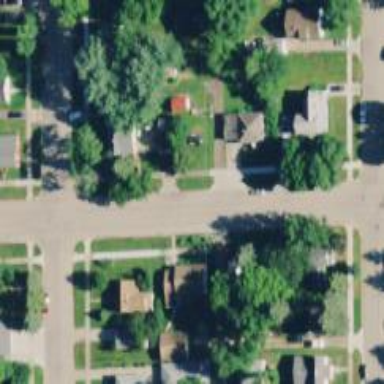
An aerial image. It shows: Alley classified as service road.